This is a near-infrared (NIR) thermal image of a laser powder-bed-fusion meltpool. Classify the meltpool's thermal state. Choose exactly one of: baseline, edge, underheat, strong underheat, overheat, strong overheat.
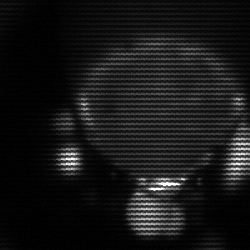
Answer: edge